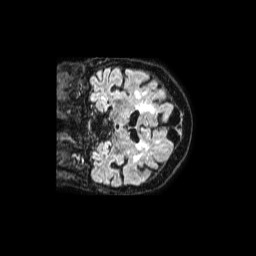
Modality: FLAIR
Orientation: coronal
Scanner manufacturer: philips
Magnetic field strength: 1.5 T
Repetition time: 4.8 s
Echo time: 0.3317 s